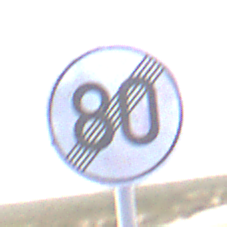
Verkehrszeichen: EndeGeschwindigkeit80
Umgebung: Outdoor, Nature
Tageszeit: Midday
Wetter: PartlyCloudy
Licht: Natural
Jahreszeit: NotSpecified
Kontrast: MediumContrast